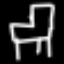
Label: chair